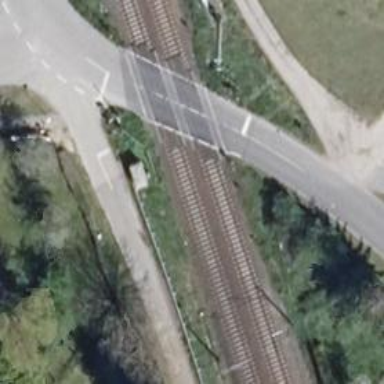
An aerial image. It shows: Railway signal.